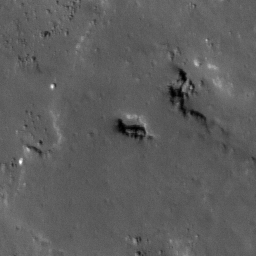
Pit: Fraunhofer G 1
Host crater: Fraunhofer G
Host type: impact_melt
Lunar coordinates: latitude -38.5, longitude 58.364